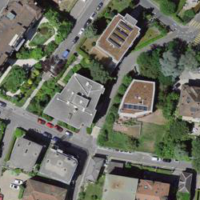
EUNIS habitat code: 54
Species observed at this site:
Passer domesticus
Sitta europaea
Chloris chloris
Columba palumbus